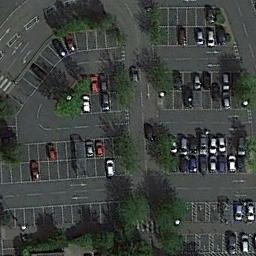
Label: parking_lot